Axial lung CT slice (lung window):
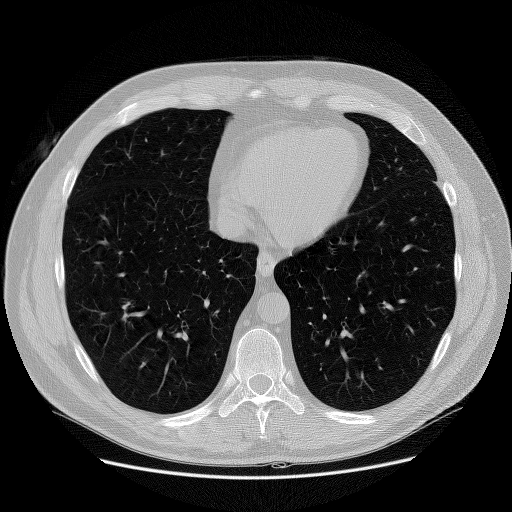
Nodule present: no